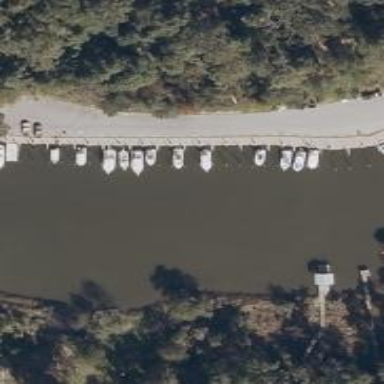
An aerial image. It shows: Marina on leisure land.